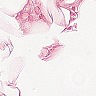
Metastatic tissue present: no